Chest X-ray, AP view. Patient: 20 years old, sex M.
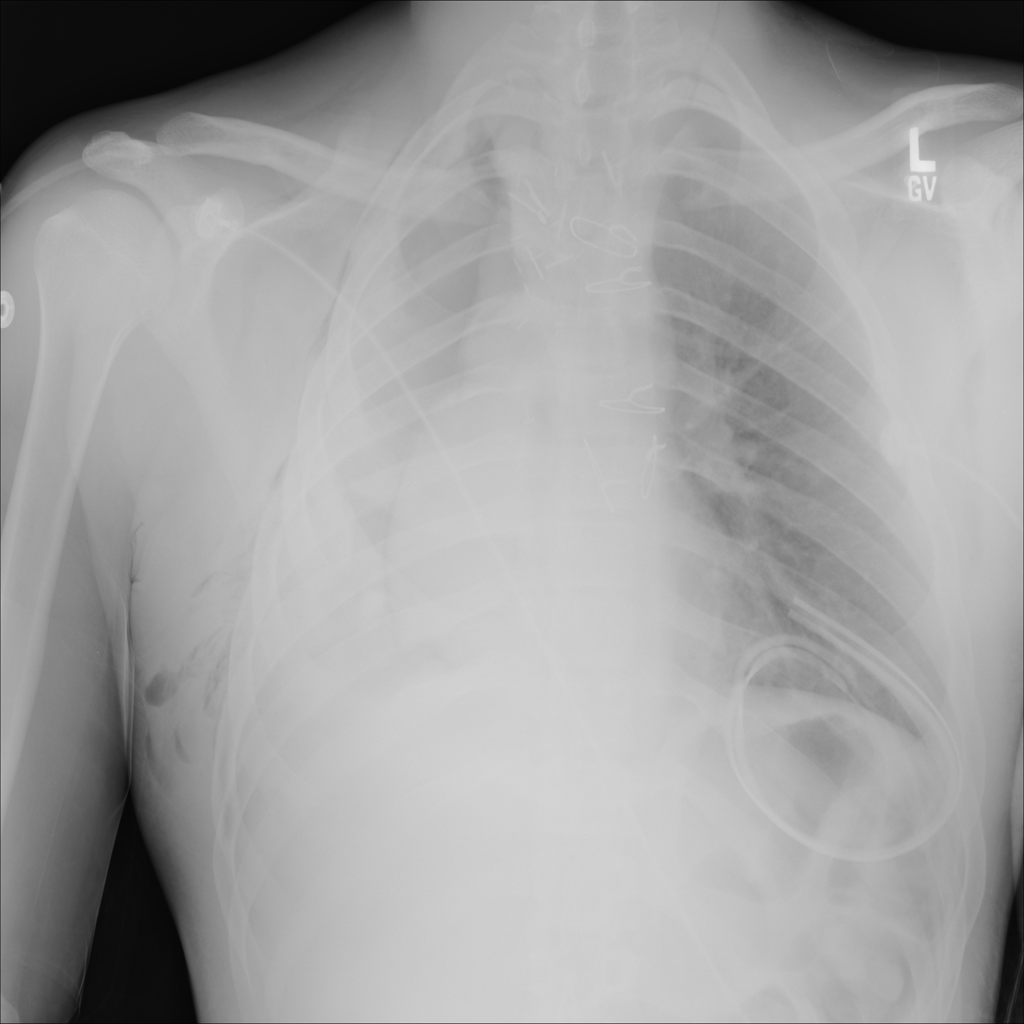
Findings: Emphysema